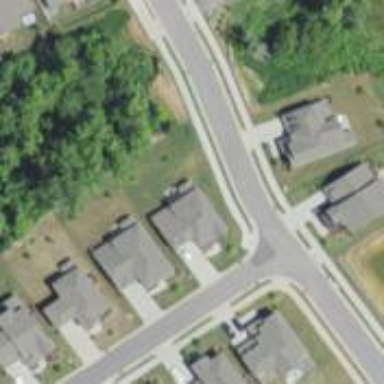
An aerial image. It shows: Residential road with separate asphalt sidewalk.